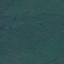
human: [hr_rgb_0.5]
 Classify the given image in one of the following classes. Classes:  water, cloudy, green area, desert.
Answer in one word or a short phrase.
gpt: green area